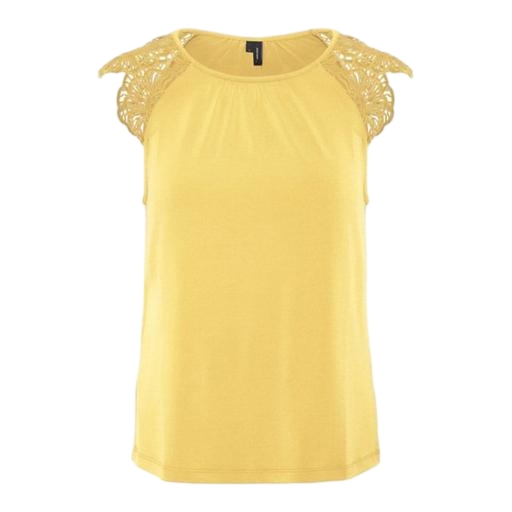
lace-yoke t-shirt, yellow flutter-sleeve top only macy, yellow olivier lace cold shoulder top, white background